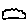
Label: cloud